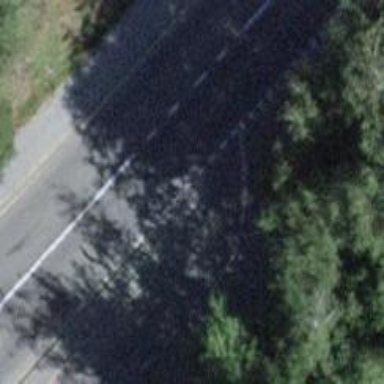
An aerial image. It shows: Road with "give way" sign.